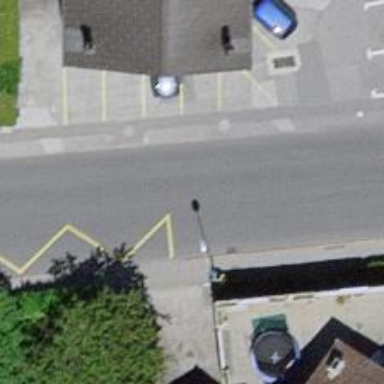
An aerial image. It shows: Bus stop with platform for public transport.